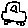
Label: car